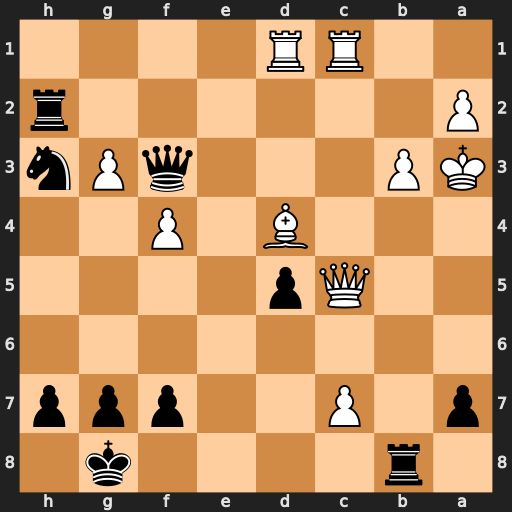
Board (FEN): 1r4k1/p1P2ppp/8/2Qp4/3B1P2/KP3qPn/P6r/2RR4
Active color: b
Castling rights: -
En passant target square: -
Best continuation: Rxa2+ Kxa2 Qxb3+ Ka1 Qa4+ Qa3 Qxa3#